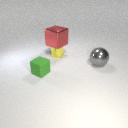
small yellow metal cylinder below large red metal cube